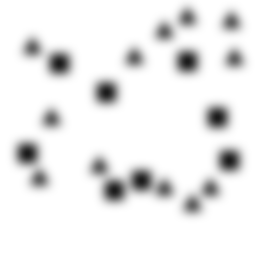
Squares: 8
Triangles: 12
Stars: 0
Total shapes: 20